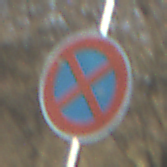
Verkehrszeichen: AbsolutesHalteverbot
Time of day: MorningAfternoon
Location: Outdoor (Nature)
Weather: Clear
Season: NotSpecified
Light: Natural